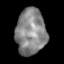
Tissue: lung
Cell type: T cells
Senescence score: 0.2403
Nuclear area (px): 1351
Mean DAPI intensity: 134.722